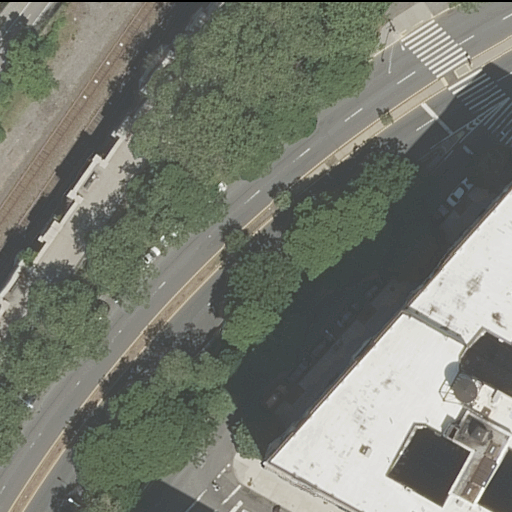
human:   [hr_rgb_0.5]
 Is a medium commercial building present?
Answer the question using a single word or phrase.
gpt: no

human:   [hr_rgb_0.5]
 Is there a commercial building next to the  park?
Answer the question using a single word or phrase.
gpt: no

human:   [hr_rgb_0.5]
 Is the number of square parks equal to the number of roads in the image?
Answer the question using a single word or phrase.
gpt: no

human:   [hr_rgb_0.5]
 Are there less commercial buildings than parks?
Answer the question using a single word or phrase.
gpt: yes

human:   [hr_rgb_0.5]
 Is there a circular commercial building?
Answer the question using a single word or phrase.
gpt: no

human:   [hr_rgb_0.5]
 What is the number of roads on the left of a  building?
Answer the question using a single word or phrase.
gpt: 2

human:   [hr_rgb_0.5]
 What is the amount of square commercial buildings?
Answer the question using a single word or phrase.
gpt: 0

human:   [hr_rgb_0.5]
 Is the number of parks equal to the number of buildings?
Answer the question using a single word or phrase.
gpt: no

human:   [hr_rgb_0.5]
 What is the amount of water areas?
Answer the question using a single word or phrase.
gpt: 0

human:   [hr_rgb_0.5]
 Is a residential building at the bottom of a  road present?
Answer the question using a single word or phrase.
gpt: yes

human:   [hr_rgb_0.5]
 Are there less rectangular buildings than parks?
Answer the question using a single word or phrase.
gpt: no

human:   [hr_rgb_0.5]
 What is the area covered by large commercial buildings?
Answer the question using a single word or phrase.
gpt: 0m2

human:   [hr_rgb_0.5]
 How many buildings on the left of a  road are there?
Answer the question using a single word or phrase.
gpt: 0

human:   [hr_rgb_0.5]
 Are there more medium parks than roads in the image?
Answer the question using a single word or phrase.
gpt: no

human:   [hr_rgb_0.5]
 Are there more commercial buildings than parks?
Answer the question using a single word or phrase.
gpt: no

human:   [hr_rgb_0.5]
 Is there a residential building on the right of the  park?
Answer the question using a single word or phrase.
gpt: yes

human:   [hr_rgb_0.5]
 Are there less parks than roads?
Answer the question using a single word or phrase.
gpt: yes

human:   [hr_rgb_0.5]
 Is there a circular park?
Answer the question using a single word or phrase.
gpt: no

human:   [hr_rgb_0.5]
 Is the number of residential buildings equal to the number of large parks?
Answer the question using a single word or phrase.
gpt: no

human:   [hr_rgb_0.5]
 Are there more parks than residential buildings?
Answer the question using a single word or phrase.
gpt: no

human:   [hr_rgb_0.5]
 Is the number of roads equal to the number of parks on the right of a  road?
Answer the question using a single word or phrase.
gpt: no

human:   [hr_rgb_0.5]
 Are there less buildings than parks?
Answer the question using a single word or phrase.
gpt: no

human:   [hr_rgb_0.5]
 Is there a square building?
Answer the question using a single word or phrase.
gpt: no

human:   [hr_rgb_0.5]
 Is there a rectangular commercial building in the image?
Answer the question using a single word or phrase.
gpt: no

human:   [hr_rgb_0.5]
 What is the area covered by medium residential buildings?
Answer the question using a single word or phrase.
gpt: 608m2

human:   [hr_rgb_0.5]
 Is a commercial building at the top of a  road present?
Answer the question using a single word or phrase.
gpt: no

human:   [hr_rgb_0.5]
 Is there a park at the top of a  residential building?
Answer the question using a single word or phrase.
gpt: no

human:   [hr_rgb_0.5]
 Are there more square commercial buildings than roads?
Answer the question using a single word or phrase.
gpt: no

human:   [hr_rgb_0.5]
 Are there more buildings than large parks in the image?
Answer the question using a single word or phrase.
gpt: yes

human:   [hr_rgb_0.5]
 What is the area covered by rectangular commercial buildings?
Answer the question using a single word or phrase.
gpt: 0m2

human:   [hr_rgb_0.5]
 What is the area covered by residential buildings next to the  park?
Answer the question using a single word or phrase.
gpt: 608m2

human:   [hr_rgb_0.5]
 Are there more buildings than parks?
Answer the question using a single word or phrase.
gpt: yes

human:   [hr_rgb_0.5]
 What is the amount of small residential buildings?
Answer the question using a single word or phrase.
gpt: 0

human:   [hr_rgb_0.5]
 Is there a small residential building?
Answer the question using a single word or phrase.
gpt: no

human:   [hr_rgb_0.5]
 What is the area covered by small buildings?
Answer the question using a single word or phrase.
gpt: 0m2

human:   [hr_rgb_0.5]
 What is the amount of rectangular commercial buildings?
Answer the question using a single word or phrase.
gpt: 0